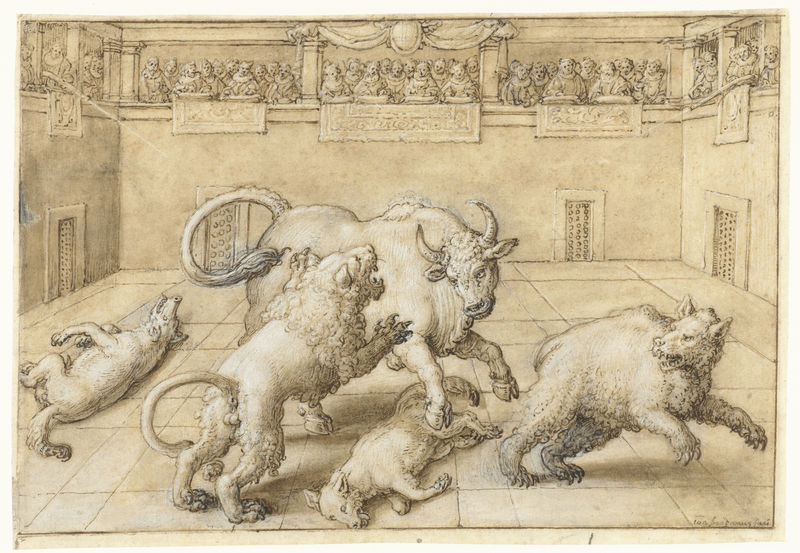
Titel: Gevecht in een arena tussen een stier, leeuw, beer en twee wolven
Künstler: Jan van der Straet
Standort: Amsterdam
Institution: Rijksmuseum
Schlagwörter: kampf, wolf, tier, tiere, leute, tod, gitter, publikum, tribüne, zuschauer, arena, zirkus, wappen, löwe, hörner, stier, bär, circus, wölfe, bestien, kampt, tierhatz